Question: Function 'get_headers()' does not give an array with the same indexes when I make a change in domain. When and why does this occur?
I want 'Content-Length' value for hundreds of domains. What changes do I need to make?
'''
<?php
$url = 'http://www.ecomexpomelbourne.com.au/sponsors/';
echo "<pre>";
$domain_data[] = array();
$domain_data = get_headers( $url, 1 );
print_r($domain_data);
echo $domain_data['Last-Modified'];
?>
'''
When used for current page url I get Content-Length index

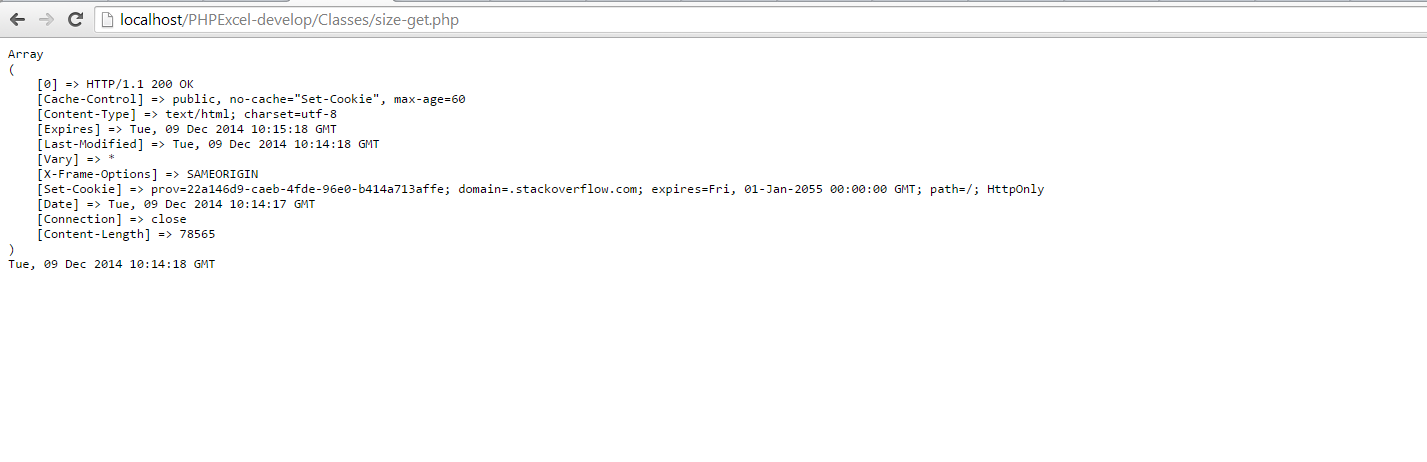
Answer: Sometimes the server just does not send the 'Content-length' header, and you should expect and treat properly such cases, as there are such provisions described in <URL>.
In some situations, when the page is dynamically generated (with PHP or other language), the length of the body is not known yet at the stage of the sending of headers, so there is no way for the server to generate proper 'Content-length' header in advance. But there are also <URL>.